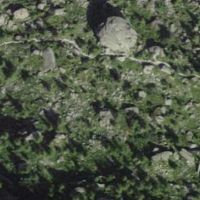
EUNIS habitat code: 50
Species observed at this site:
Larix decidua